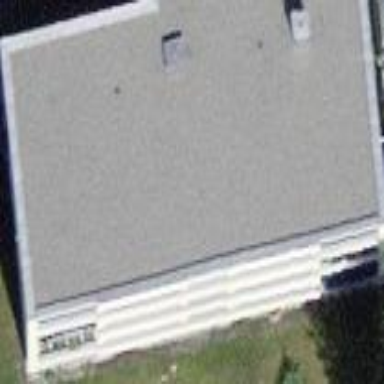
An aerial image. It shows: Building with flat roof.